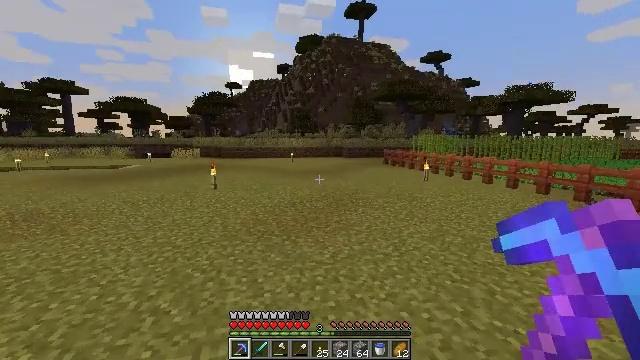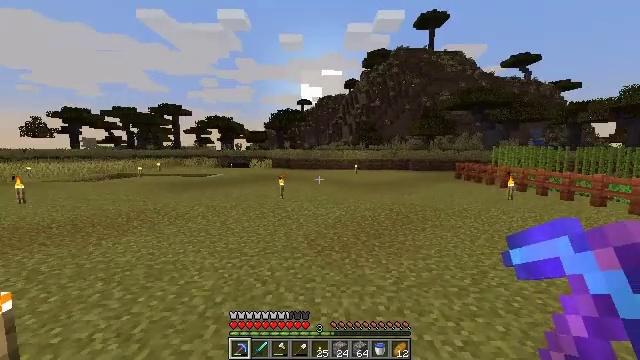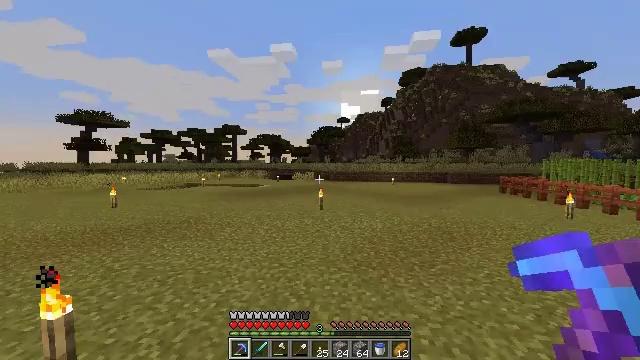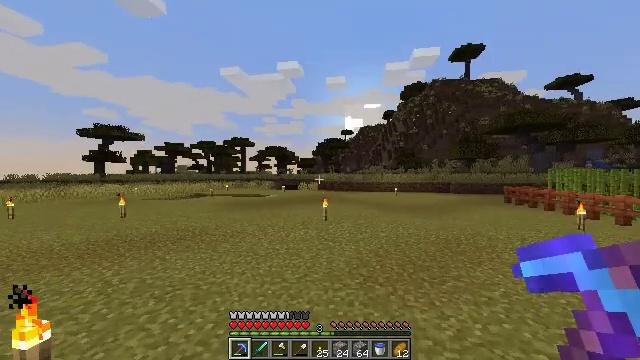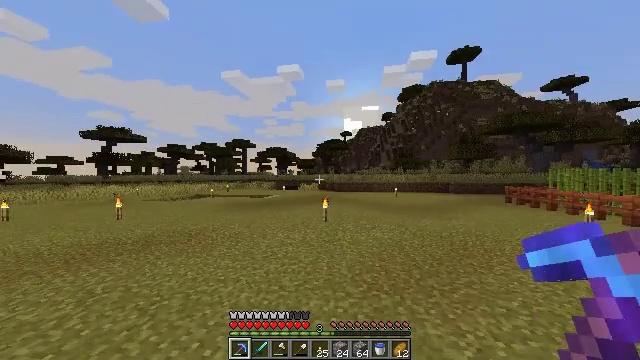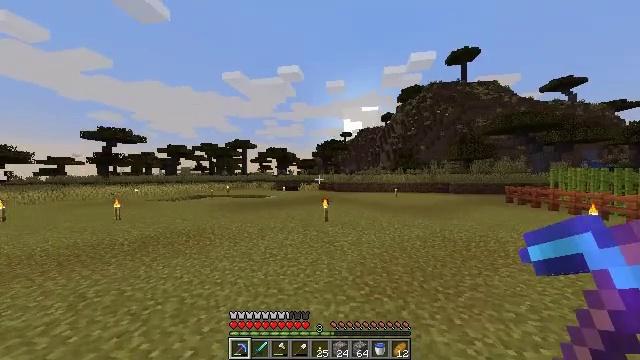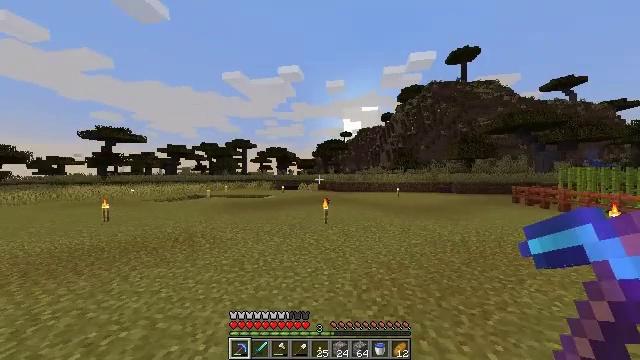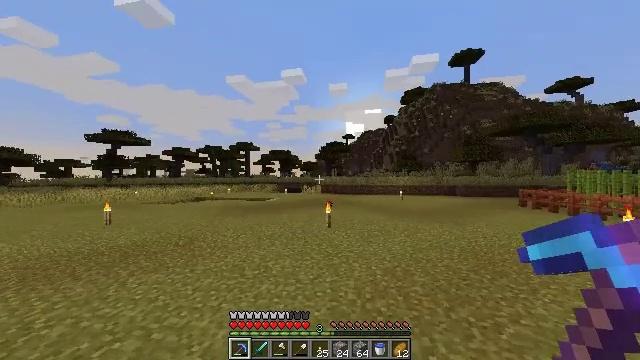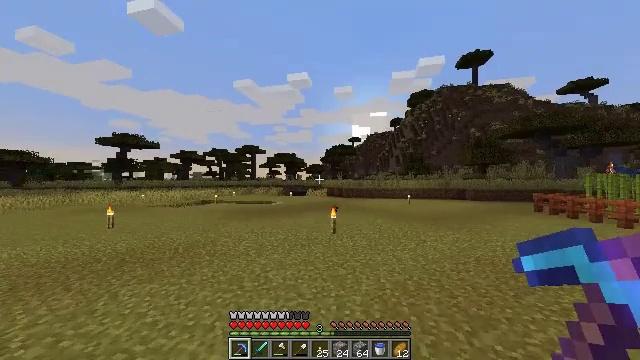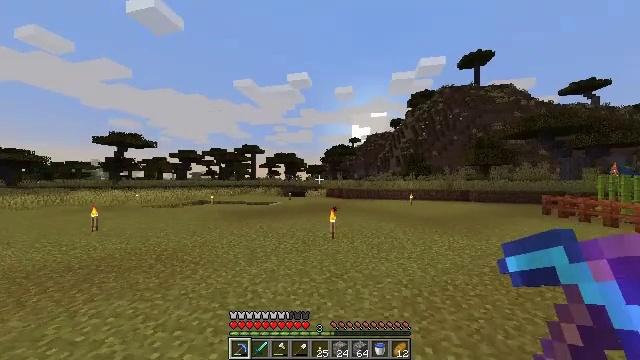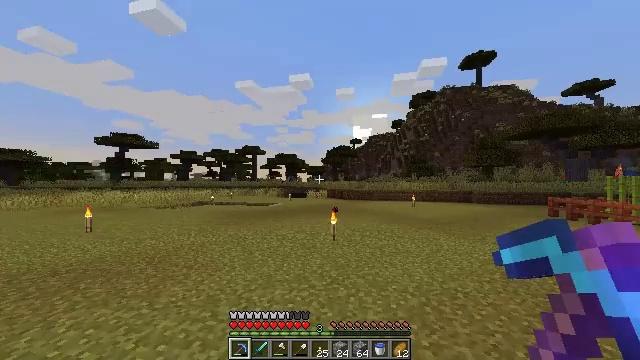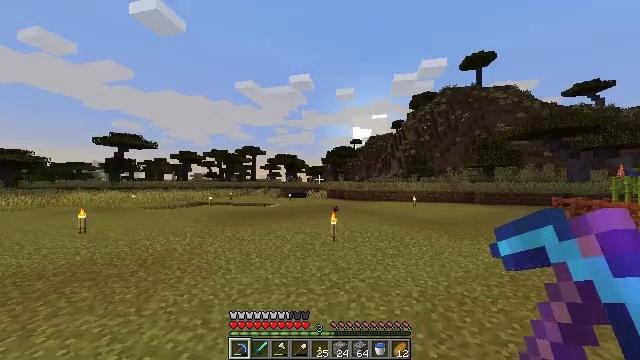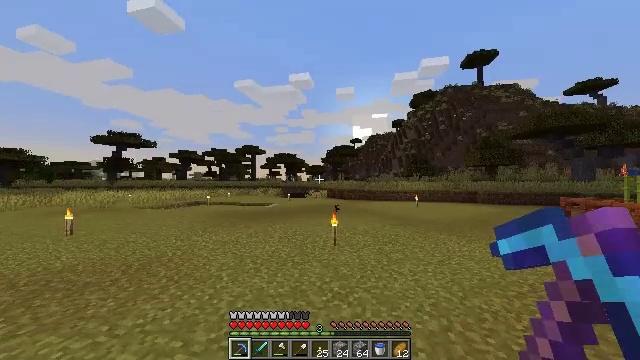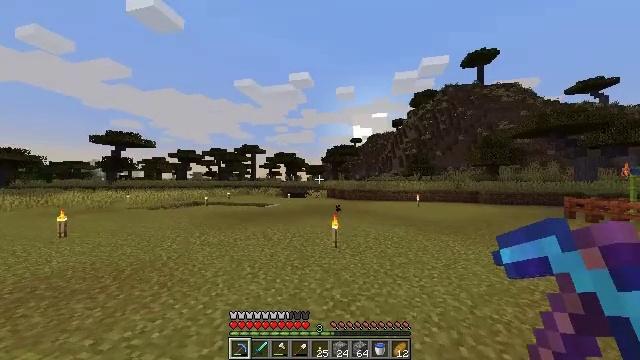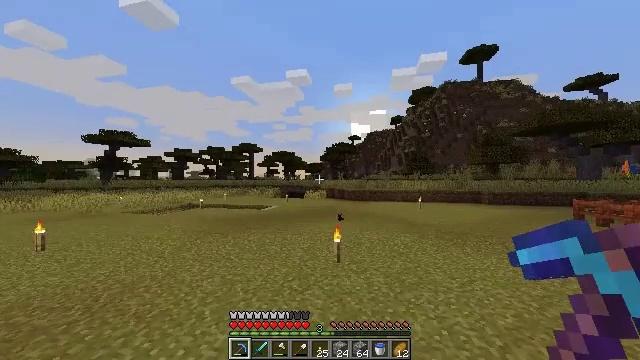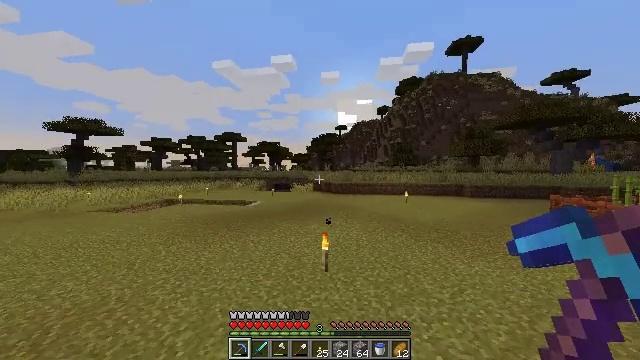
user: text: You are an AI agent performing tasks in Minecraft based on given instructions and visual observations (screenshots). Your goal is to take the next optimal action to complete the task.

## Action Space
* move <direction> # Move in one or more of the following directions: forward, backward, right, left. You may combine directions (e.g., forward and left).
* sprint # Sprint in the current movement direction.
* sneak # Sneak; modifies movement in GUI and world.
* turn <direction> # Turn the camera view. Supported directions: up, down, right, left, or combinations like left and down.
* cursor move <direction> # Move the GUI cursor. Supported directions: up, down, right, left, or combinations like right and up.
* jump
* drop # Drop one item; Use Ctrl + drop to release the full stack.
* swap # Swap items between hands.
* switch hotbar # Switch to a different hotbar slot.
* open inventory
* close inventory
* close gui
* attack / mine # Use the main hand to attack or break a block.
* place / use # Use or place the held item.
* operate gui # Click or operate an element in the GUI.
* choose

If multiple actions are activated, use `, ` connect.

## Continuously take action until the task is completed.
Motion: motion action
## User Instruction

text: Remove the tall grass to clear the area.
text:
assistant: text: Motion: move forward, sprint, turn left and up
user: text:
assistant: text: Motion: move forward, sprint, turn left and up
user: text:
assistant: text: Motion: move forward, sprint, turn left and up
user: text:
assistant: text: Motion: move forward, sprint
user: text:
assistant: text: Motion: move forward, sprint
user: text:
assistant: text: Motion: move forward, sprint
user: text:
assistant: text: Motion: move forward, sprint
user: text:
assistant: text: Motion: move forward, sprint, turn left
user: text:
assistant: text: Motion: move forward, sprint
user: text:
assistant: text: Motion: move forward, sprint
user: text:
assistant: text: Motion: move forward, sprint
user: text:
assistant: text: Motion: move forward, sprint
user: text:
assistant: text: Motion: move forward, sprint
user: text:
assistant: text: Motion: move forward, sprint, jump
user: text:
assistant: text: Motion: move forward, sprint, turn right and down, jump
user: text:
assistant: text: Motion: move forward, sprint, turn right and down, jump
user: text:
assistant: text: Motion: move forward, sprint, jump
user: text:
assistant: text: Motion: move forward, sprint, jump
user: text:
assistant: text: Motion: move forward, sprint, jump
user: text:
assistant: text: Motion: move forward, sprint, jump
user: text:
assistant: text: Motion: move forward, sprint, turn left, jump
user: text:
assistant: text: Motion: move forward, sprint, turn left
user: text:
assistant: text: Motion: move forward, sprint
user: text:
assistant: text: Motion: move forward, sprint
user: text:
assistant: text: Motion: move forward, sprint
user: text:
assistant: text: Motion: move forward, sprint
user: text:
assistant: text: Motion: move forward, sprint
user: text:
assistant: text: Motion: move forward, sprint
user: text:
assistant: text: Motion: move forward, sprint, jump
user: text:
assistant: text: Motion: move forward, sprint, jump